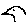
Label: bird